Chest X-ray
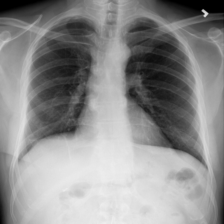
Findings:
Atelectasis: negative
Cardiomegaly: negative
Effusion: negative
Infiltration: negative
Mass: negative
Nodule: negative
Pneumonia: negative
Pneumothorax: negative
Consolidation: negative
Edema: negative
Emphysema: negative
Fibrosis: negative
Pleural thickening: negative
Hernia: negative